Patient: sex M, age 43
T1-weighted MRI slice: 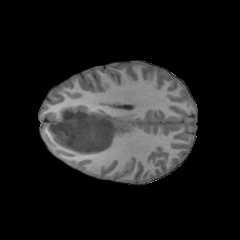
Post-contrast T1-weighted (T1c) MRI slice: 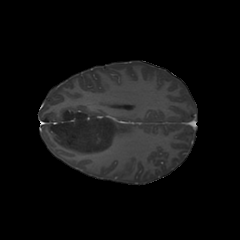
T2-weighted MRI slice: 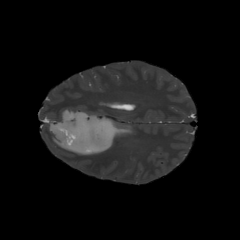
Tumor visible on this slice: yes
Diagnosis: Astrocytoma, IDH-mutant
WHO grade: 4